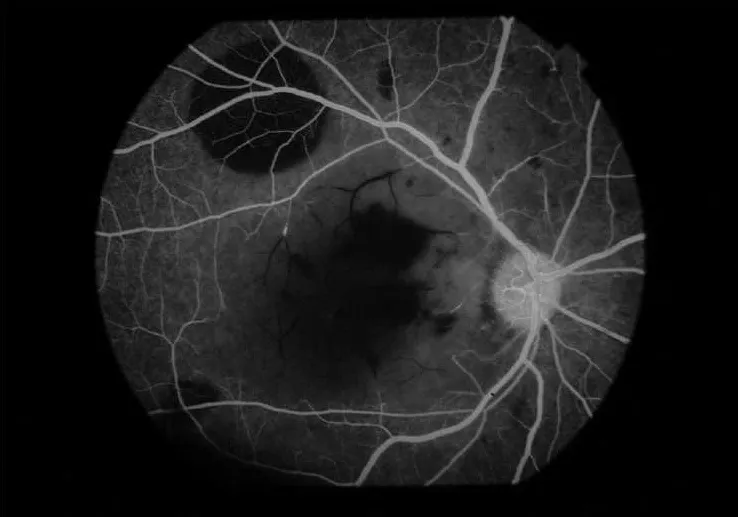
FFA of right eye showing blocked arteriole at perifoveolar region.
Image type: ophthalmic_imaging (ophthalmic_angiography)